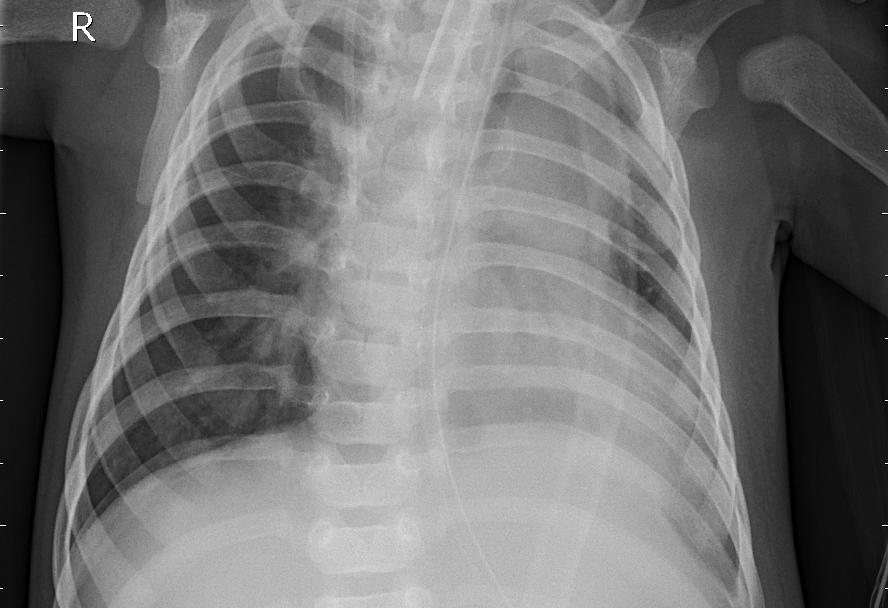
Diagnosis: PNEUMONIA